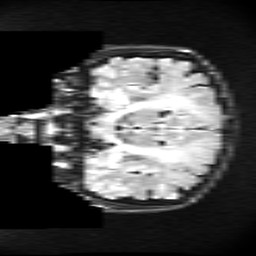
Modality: FLAIR
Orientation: coronal
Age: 44
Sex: female
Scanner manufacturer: ge
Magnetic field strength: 3 T
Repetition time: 11 s
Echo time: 0.1497 s